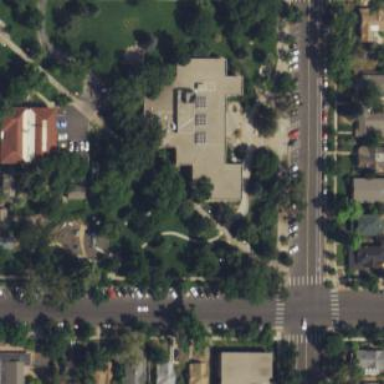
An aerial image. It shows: Brown library building with sand-colored roof.